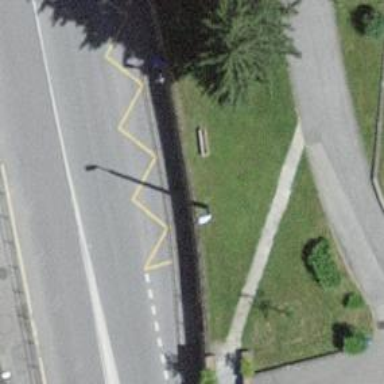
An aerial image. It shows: Asphalt road leading to bus stop. The bus stop includes platform for public transport.